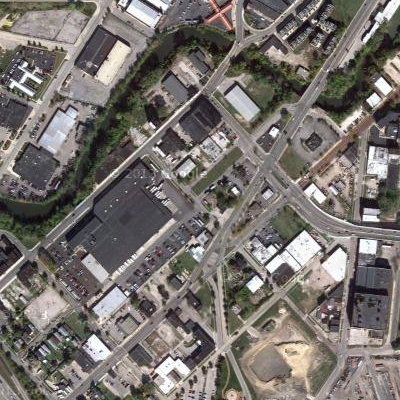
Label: cIndustry